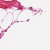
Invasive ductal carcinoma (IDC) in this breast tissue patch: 0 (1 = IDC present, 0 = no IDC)